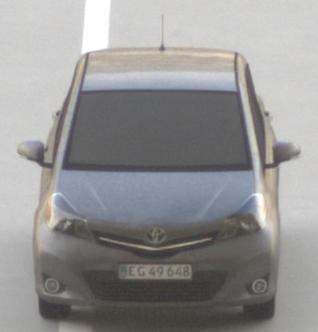
Make: Toyota
Model: Yaris 1.0
Detailed model: Yaris (XP9)
Model produced from: 2009/01
Model produced until: 2010/10
Doors: 3
Color: gray
Road condition: dry road
Daytime: morning or afternoon
Contrast: medium contrast